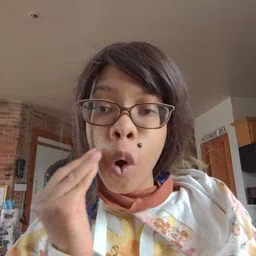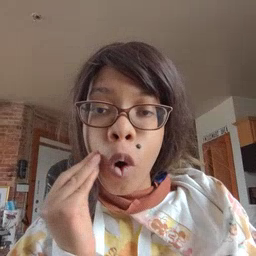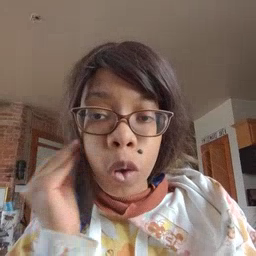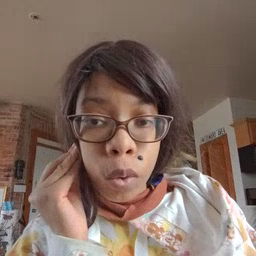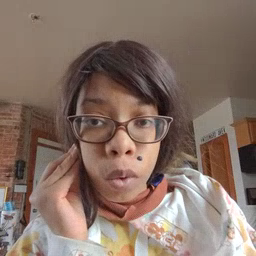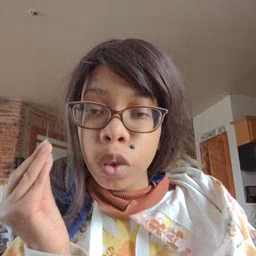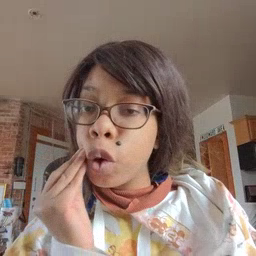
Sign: home